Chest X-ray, PA view. Patient: 16 years old, sex M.
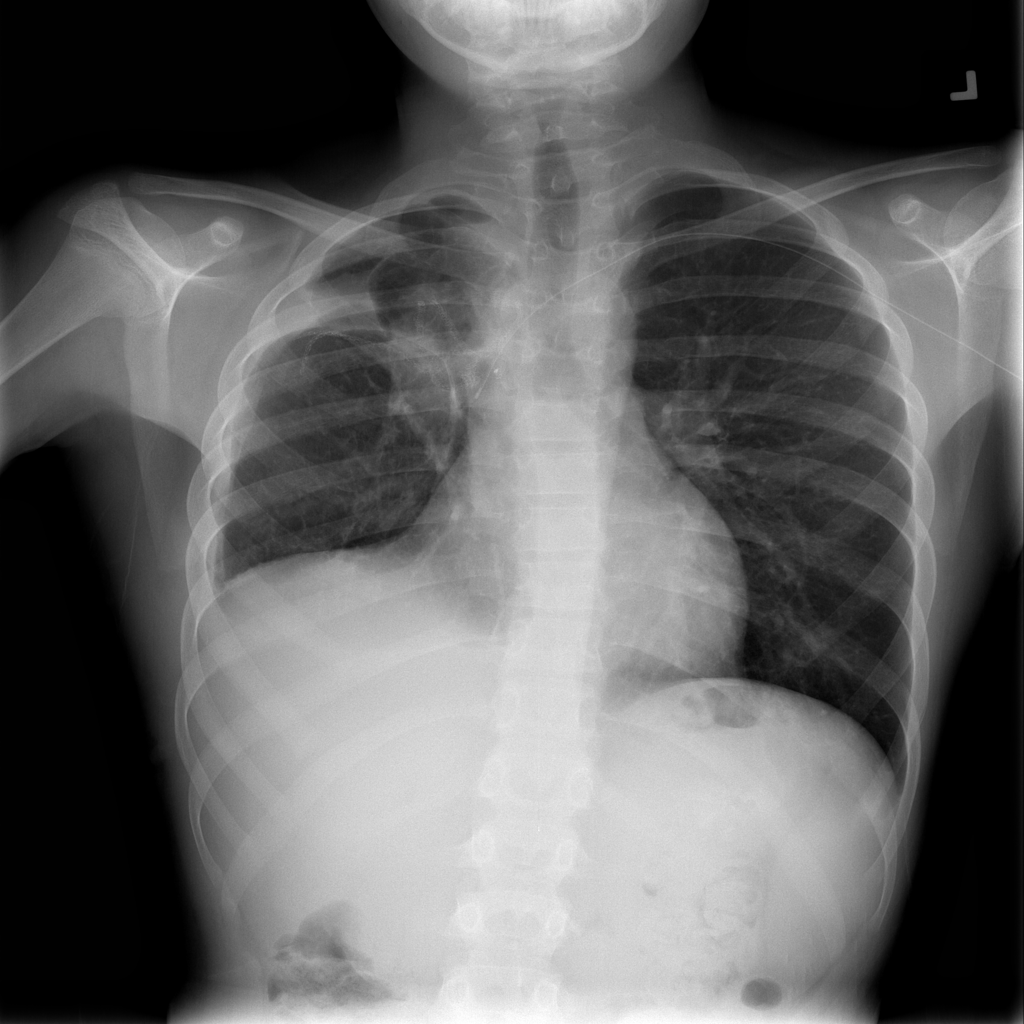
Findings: Infiltration